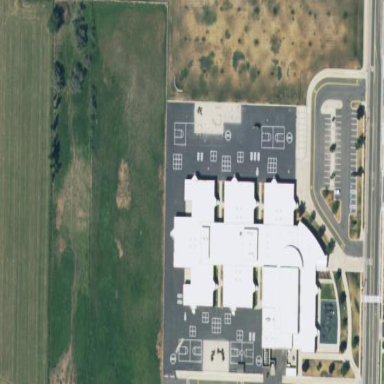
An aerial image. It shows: School.